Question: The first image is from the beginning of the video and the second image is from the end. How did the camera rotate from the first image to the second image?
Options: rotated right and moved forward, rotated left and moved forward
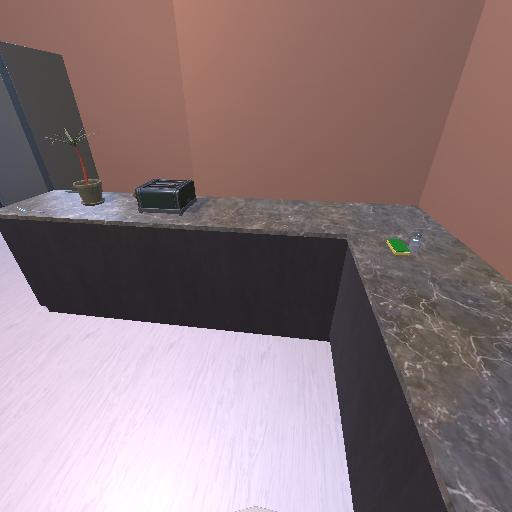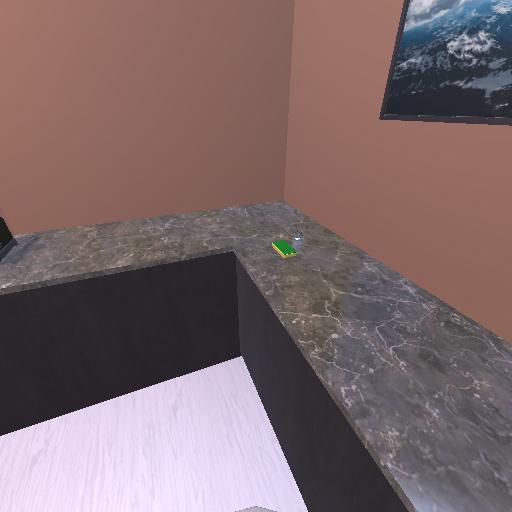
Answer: rotated right and moved forward